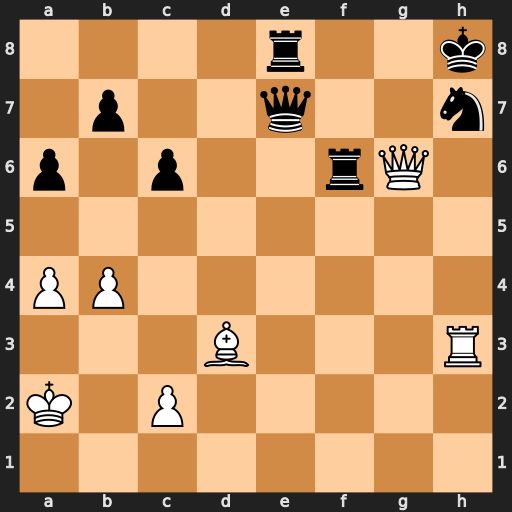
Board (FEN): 4r2k/1p2q2n/p1p2rQ1/8/PP6/3B3R/K1P5/8
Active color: w
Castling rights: -
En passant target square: -
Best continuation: Rxh7+ Qxh7 Qxh7#